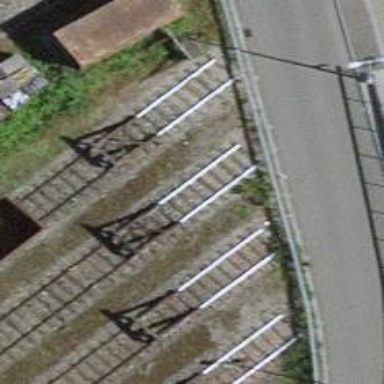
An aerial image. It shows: Railway buffer stop.